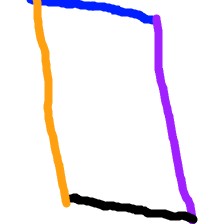
Shape: parallelogram